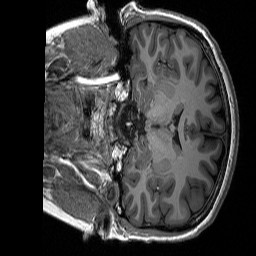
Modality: T1w
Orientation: coronal
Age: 26
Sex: female
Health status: healthy
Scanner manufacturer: siemens
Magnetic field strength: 3 T
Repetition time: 2.3 s
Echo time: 0.00298 s